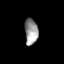
Tissue: lung
Cell type: Fibroblasts
Senescence score: 0.5558
Nuclear area (px): 334
Mean DAPI intensity: 154.386